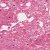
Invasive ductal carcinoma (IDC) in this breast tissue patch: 0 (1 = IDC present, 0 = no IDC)